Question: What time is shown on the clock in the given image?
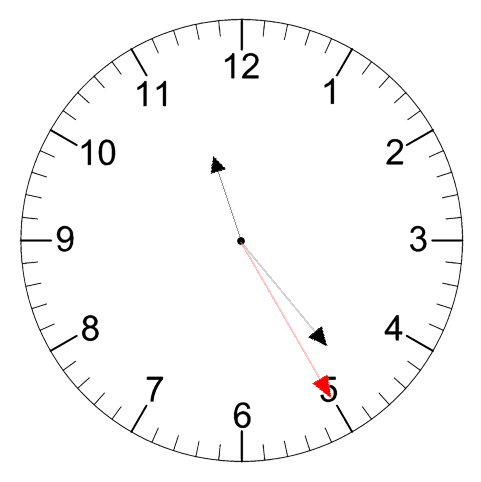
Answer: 11:23:25